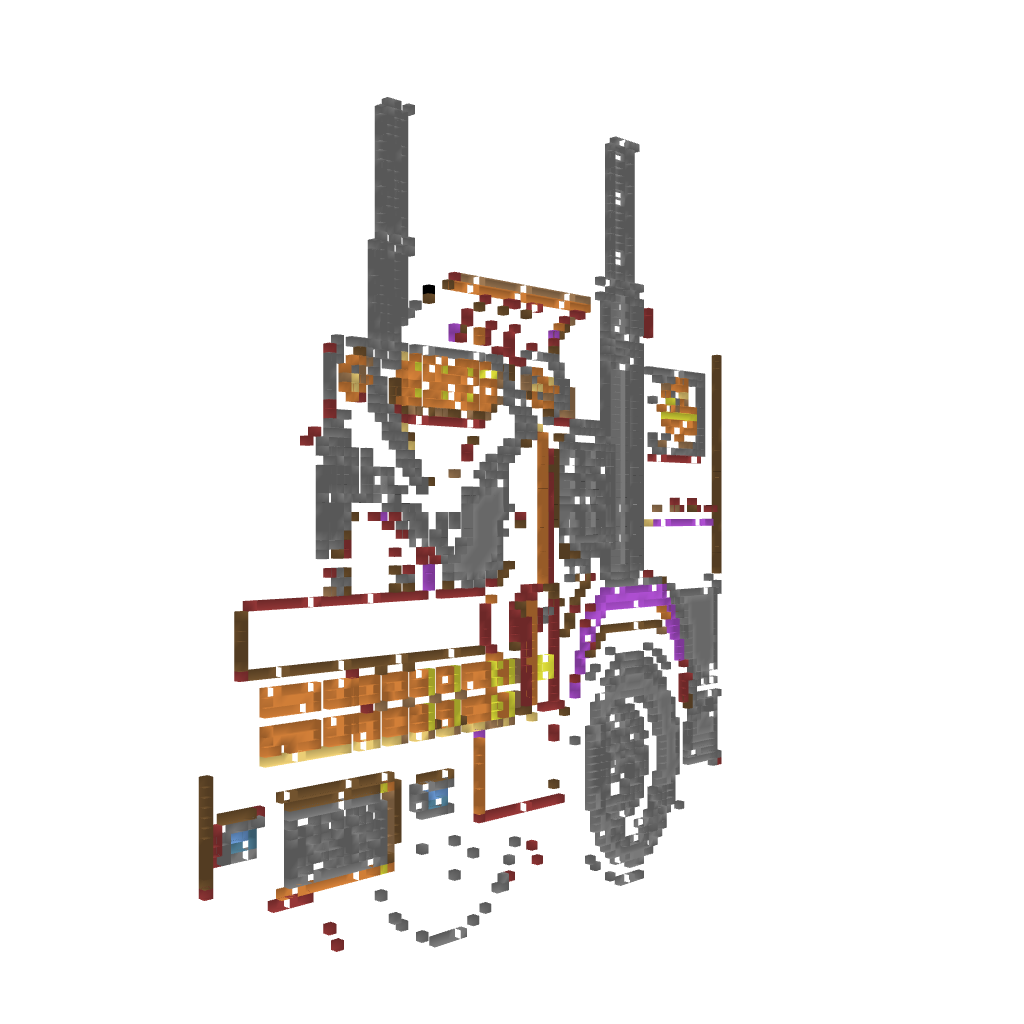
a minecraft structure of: Sisi Truck (ErnieCIII) bad low quality